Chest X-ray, PA view. Patient: 42 years old, sex M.
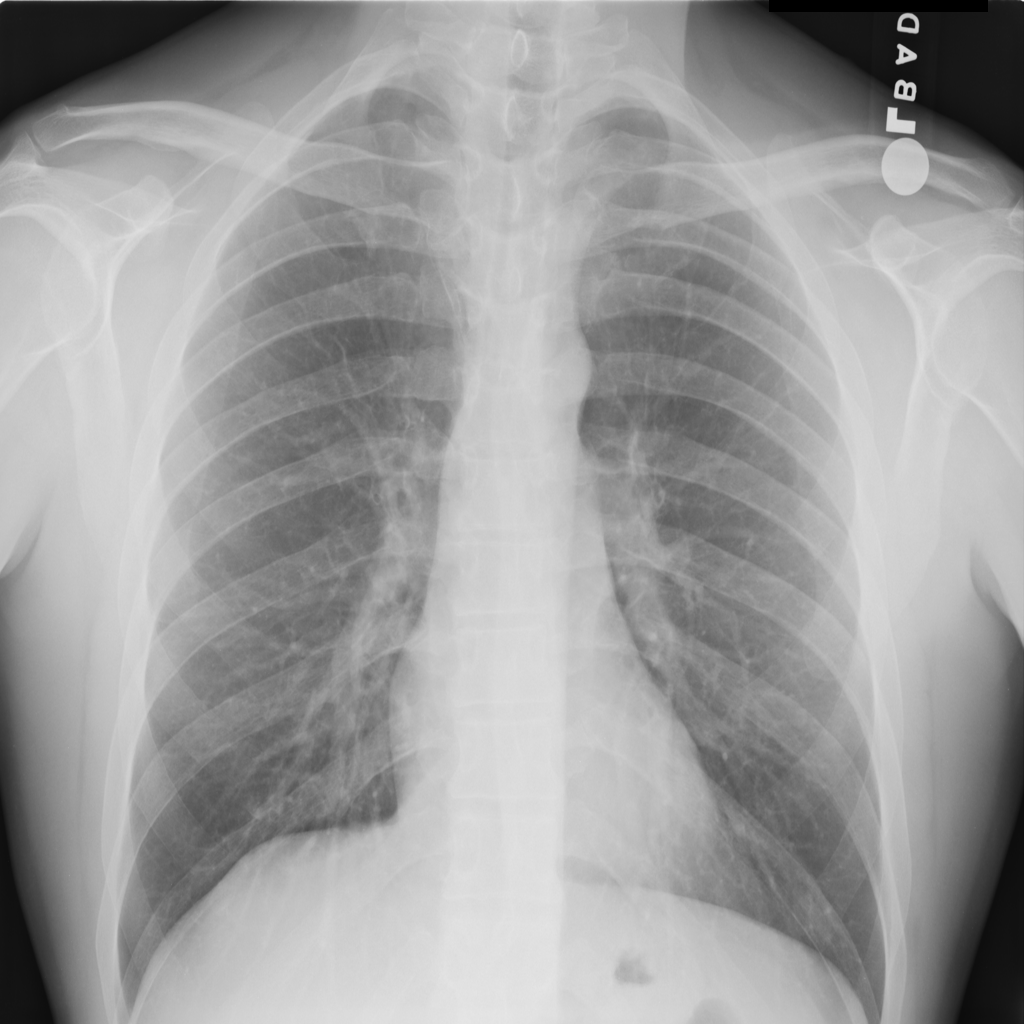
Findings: No Finding